Field crop: tomato
Growth stage: 2
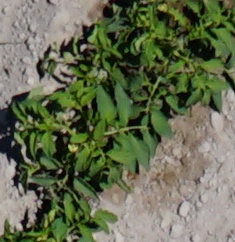
Species: tomato